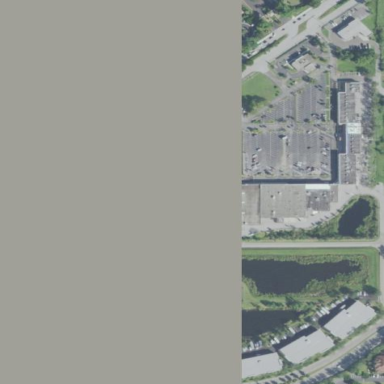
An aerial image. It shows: Retail area.